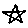
Label: star